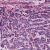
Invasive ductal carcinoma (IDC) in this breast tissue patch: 1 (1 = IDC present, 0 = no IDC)